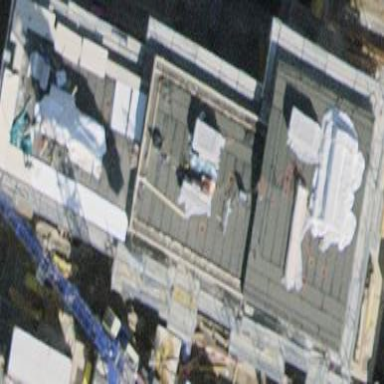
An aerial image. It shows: Pitched roof building.